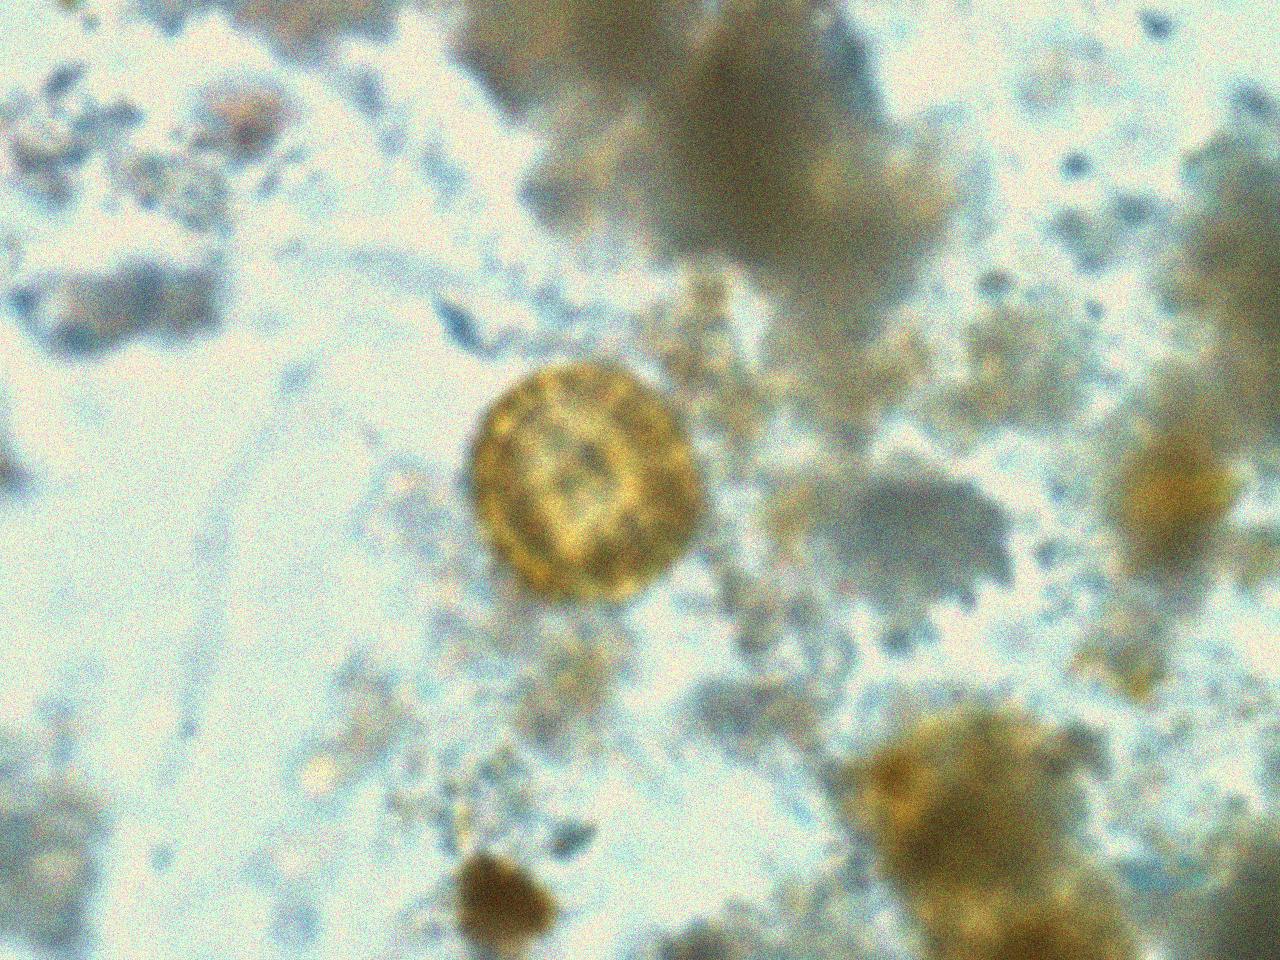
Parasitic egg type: Ascaris lumbricoides